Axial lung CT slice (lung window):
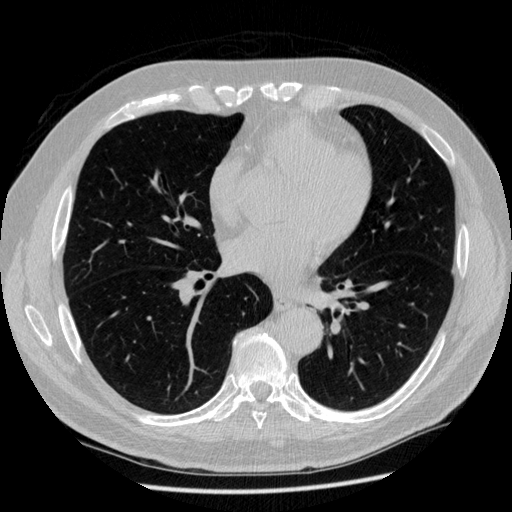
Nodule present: no